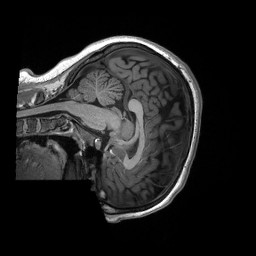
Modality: T1w
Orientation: sagittal
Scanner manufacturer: siemens
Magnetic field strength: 3 T
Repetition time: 2.3 s
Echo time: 0.00298 s